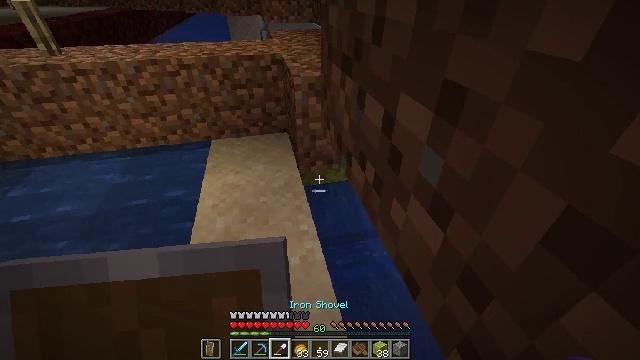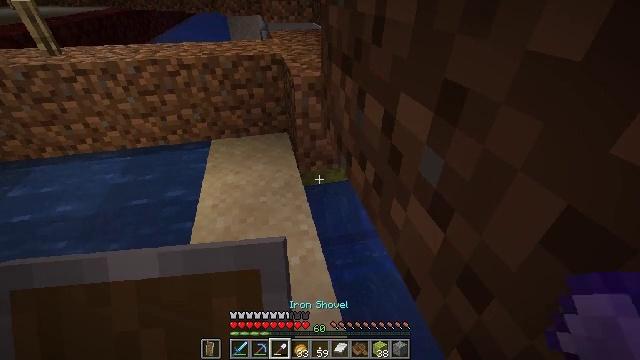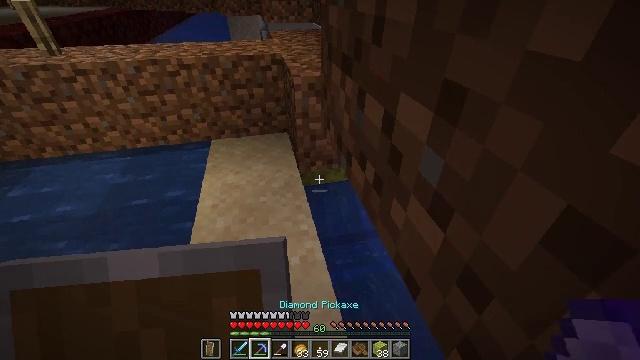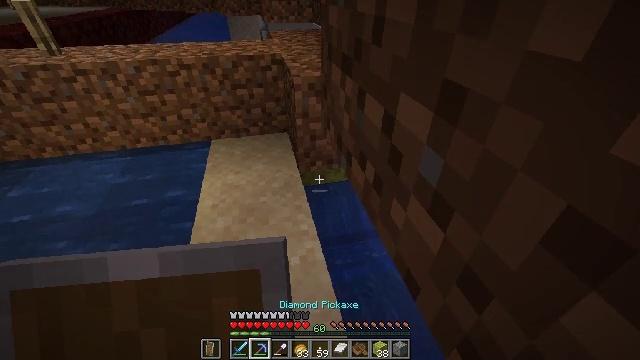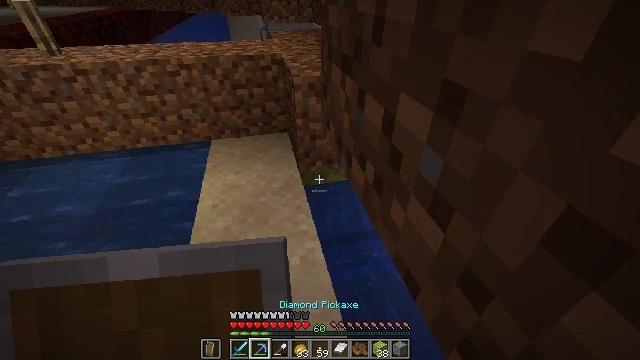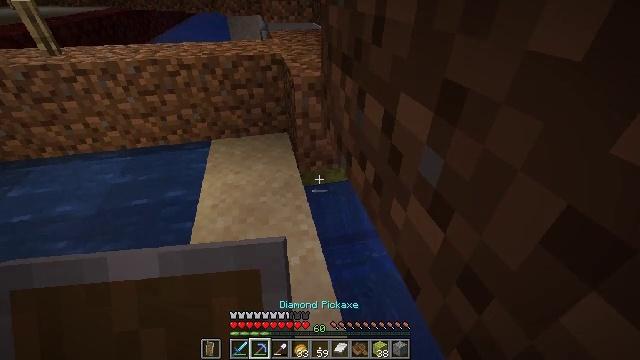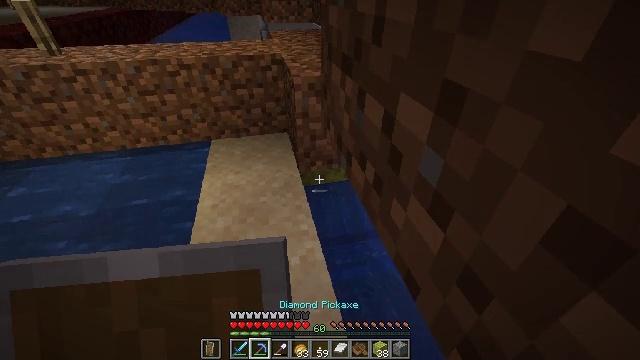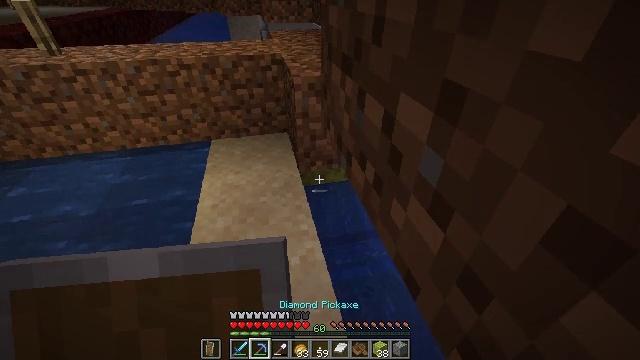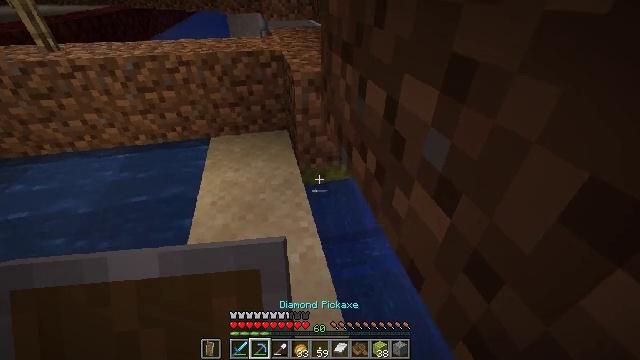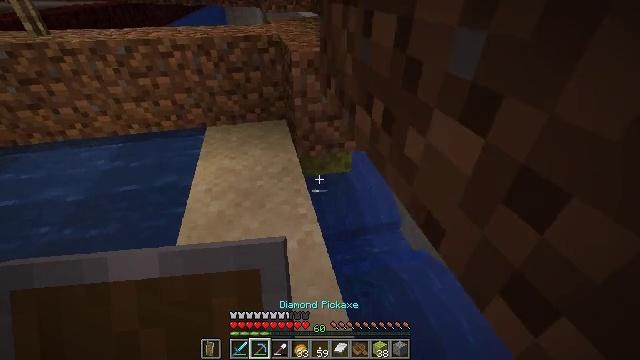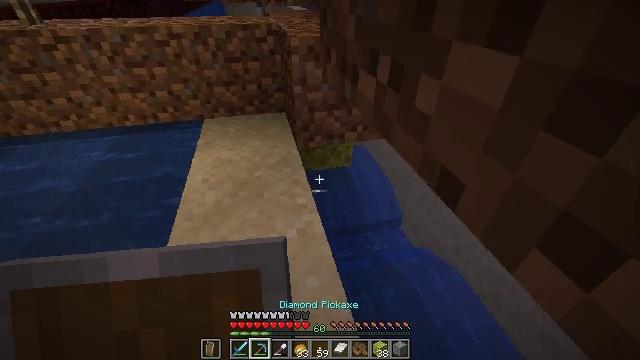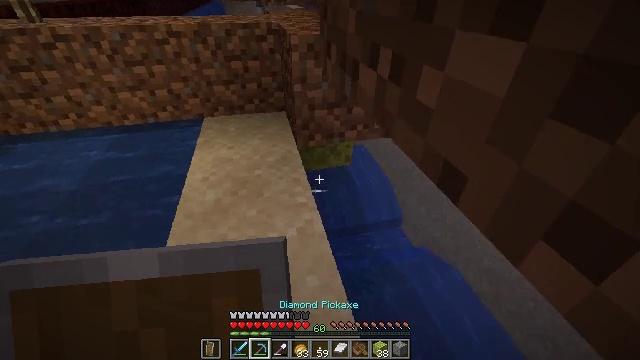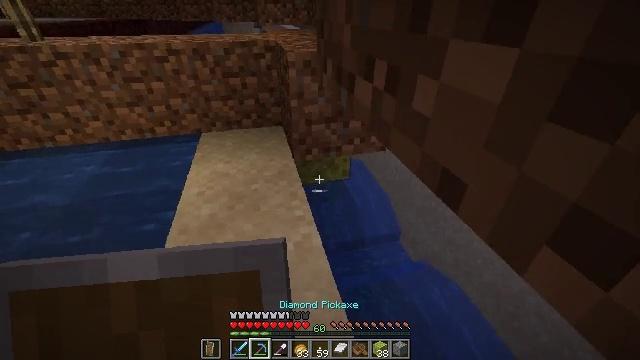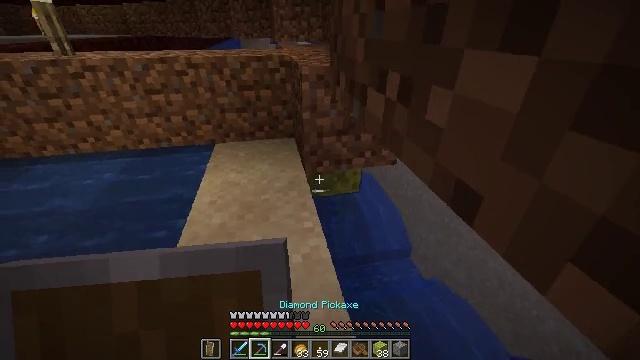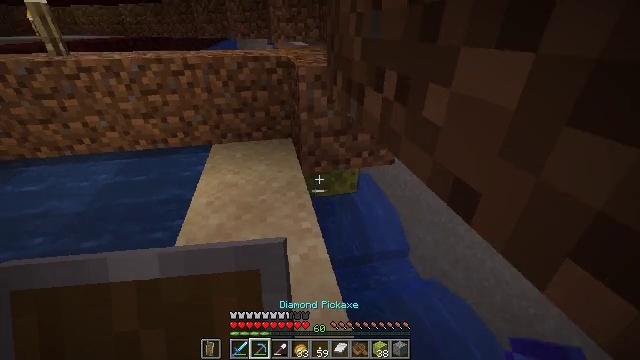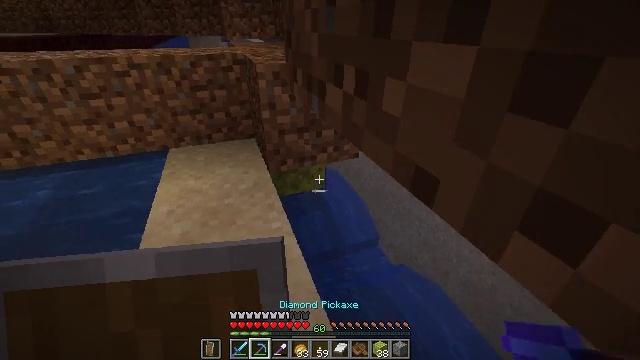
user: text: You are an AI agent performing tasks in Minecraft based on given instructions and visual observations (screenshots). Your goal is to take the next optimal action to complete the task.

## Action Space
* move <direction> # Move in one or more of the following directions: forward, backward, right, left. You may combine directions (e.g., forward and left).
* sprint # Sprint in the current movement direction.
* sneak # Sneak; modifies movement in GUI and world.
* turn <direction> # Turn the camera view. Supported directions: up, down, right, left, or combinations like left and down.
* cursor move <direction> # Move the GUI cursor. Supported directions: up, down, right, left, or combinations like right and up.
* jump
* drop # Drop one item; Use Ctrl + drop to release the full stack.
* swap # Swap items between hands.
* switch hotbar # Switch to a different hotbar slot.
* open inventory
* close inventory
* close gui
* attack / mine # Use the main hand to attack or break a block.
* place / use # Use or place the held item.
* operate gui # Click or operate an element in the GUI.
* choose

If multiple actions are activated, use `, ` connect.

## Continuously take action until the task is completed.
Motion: motion action
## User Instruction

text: Collect the wet sponge after mining.
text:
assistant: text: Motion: no_op
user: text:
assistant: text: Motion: no_op
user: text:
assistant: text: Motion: no_op
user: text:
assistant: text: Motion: no_op
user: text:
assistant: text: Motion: no_op
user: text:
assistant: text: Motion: no_op
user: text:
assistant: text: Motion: sneak
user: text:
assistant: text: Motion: sneak
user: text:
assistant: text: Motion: sneak
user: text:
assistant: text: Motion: sneak
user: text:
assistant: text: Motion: sneak
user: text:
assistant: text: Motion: sneak, turn up
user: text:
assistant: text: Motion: sneak, turn left and up
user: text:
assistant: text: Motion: sneak
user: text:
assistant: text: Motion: sneak, turn right
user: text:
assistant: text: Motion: sneak, turn right and down
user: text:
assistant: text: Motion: sneak
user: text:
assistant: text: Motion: sneak
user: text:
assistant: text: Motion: sneak
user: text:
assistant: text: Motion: sneak
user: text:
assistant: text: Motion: sneak
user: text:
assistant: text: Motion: sneak, turn left
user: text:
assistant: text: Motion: sneak
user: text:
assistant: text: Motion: sneak
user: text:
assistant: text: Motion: sneak, turn left
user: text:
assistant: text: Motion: sneak
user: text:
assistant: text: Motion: sneak, attack / mine
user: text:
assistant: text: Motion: sneak, attack / mine
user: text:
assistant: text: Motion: sneak, attack / mine
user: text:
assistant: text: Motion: sneak, attack / mine